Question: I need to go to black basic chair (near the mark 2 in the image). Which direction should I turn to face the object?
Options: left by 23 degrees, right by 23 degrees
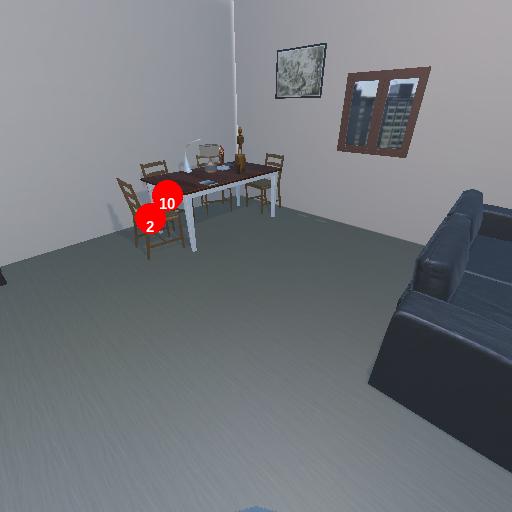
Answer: left by 23 degrees